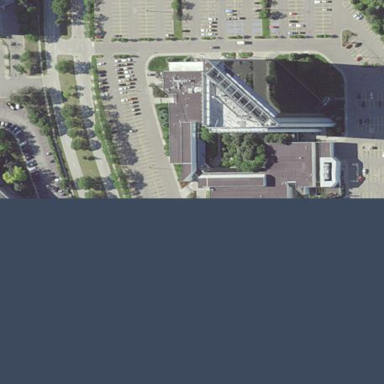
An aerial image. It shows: Retail building.